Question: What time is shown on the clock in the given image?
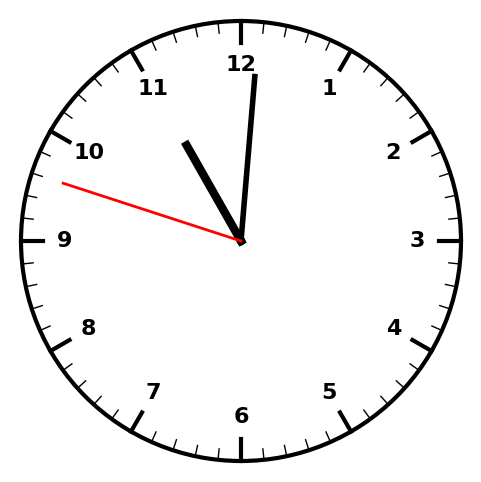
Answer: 11:00:48